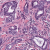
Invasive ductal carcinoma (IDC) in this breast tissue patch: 1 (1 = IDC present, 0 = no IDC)